Question: I am trying to modify a query that I had 'inserted' using an 'update' query instead the 'update' query added an 'additional row' to the database as well as not allowing me to 'update' a row. I am using a form and giving the 'variables' values during 'runtime'. The main thing I don't understand why is a 'duplicate entry' even a problem, if you are trying to 'update' an already 'existing record?' Please stick to the question do not give a separate suggestion to this question, for example: "You shouldn't do this, or that". Stick to the question. There is a SQL Injection attack or the way I am using INSERT INTO is incorrect thank you for your time. [EDITED] I am not sure if it is the order at which I put the if statements themselves or I have the syntax for one or the other SQL QUERY wrong. Thank you very much for your time if possible.
'''
<?php
$NewCharacterIDErr = $NewCharacterNameErr =
$NewCharacterEyeColorErr = $NewCharacterHairColorErr =
$NewCharacterSkinColorErr =
$NewCharacterGenderErr = "";
$NewCharacterName = $NewCharacterEyeColor = $NewCharacterHairColor =
$NewCharacterSkinColor = $NewCharacterGender = "";
$CharacterIDErr = $CharacterNameErr = $CharacterEyeColorErr =
$CharacterHairColorErr
= $CharacterSkinColorErr = $CharacterGenderErr = "";
$newID = $CharacterID = $CharacterName = $CharacterEyeColor =
$CharacterHairColor = $CharacterSkinColor = $CharacterGender = "";
$newIDErr = "";
?>
'''
Above are where the 'variables' are. Below is where those variables are checked with their subsequent values.
'''
<?php
if($_SERVER["REQUEST_METHOD"] == "POST")
{
//THIS IS WHERE THE RECORD WILL BE CREATED!!!!
if (empty($_POST["CharacterID"]))
{
$CharacterIDErr = "Character's ID must be made.";
}
else
{
$CharacterID = test_input($_POST["CharacterID"]);
if (!preg_match("/[0-9]/", $CharacterID))
{
$CharacterIDErr = "Only Numbers.";
}
}
if (empty($_POST["CharacterName"]))
{
$CharacterNameErr = "Character name required.";
}
else
{
$CharacterName = test_input($_POST["CharacterName"]);
if (!preg_match("/[a-z,A-Z]/",$CharacterName))
{
$CharacterNameErr = "Only letters and white spaces
allowed";
}
}
if (empty($_POST["CharacterEyeColor"]))
{
$CharacterEyeColorErr = "You need to enter character's eye
color.";
}
else
{
$CharacterEyeColor = test_input($_POST["CharacterEyeColor"]);
if (!preg_match("/[A-Z,a-z]/",$CharacterEyeColor))
{
$CharacterEyeColorErr = "Only letters, and white
spaces allowed.";
}
}
if (empty($_POST["CharacterHairColor"]))
{
$CharacterHairColorErr = "You cannot leave this blank!";
}
else
{
$CharacterHairColor = test_input($_POST["CharacterHairColor"]);
if (!preg_match("/[A-Z,a-z]/", $CharacterHairColor))
{
$CharacterHairColorErr = "Please enter letters.";
}
}
if (empty($_POST["CharacterGender"]))
{
$CharacterGenderErr = "Please enter your character's gender..";
}
else
{
$CharacterGender = test_input($_POST["CharacterGender"]);
if (!preg_match("/[A-Z,a-z]/",$CharacterGender))
{
$CharacterGenderErr = "Only letters!";
}
}
if (empty($_POST["CharacterSkinColor"]))
{
$CharacterSkinColorErr = "Please enter your character's skin
tone.";
}
else
{
$CharacterSkinColor = test_input($_POST["CharacterSkinColor"]);
if (!preg_match("/[A-Z,a-z]/",$CharacterSkinColor))
{
$CharacterSkinColorErr = "Only letters";
}
}
//RECORD CREATION ENDS!!!
//THIS IS THE BACKEND WHERE THE CHARACTER ID WILL BE MODIFIED!!!!
if (empty($_POST["NewCharacterID"]))
{
$NewCharacterIDErr = "Character's ID must be made.";
}
else
{
$NewCharacterID = test_input($_POST["NewCharacterID"]);
if (!preg_match("/[0-9]/", $NewCharacterID))
{
$NewCharacterIDErr = "Only Numbers.";
}
}
if (empty($_POST["NewCharacterName"]))
{
$NewCharacterNameErr = "Enter new character name";
}
else
{
$NewCharacterName = test_input($_POST["NewCharacterName"]);
if (!preg_match("/[a-z,A-Z]/",$NewCharacterName))
{
$NewCharacterNameErr = "Only letters and white spaces
allowed";
}
}
if (empty($_POST["NewCharacterEyeColor"]))
{
$NewCharacterEyeColorErr = "Please enter characte
r's eye color.";
}
else
{
$NewCharacterEyeColor =
test_input($_POST["NewCharacterEyeColor"]);
if (!preg_match("/[A-Z,a-z]/",$NewCharacterEyeColor))
{
$NewCharacterEyeColorErr = "Only letters, numbers, and
white spaces allowed.";
}
}
if (empty($_POST["NewCharacterHairColor"]))
{
$NewCharacterHairColorErr = "You cannot leave this blank!";
}
else
{
$NewCharacterHairColor =
test_input($_POST["NewCharacterHairColor"]);
if (!preg_match("/[A-Z,a-z]/", $NewCharacterHairColor))
{
$NewCharacterHairColorErr = "Please enter letters.";
}
}
if (empty($_POST["NewCharacterGender"]))
{
$NewCharacterGenderErr = "Please enter your character's
gender.";
}
else
{
$NewCharacterGender =
test_input($_POST["NewCharacterGender"]);
if (!preg_match("/[A-Z,a-z]/",$NewCharacterGender))
{
$NewCharacterGenderErr = "Only letters!";
}
}
if (empty($_POST["NewCharacterSkinColor"]))
{
$NewCharacterSkinColorErr = "Please enter your character's skin
tone.";
}
else
{
$NewCharacterSkinColor =
test_input($_POST["NewCharacterSkinColor"]);
if (!preg_match("/[A-Z,a-z]/",$NewCharacterSkinColor))
{
$NewCharacterSkinColorErr = "Only letters";
}
}
if (empty($_POST["newID"]))
{
$newIDErr = "Please enter an Id to modify.";
}
else
{
//This is the WHERE value for the UPDATE Query.
$newID = test_input($_POST["newID"]);
if (!preg_match("/[0-9]/",$newID))
{
$newIDErr = "Only numbers.";
}
}
}
function test_input($data)
{
$data = trim($data);
$data = stripslashes($data);
$data = htmlspecialchars($data);
return $data;
}
?>
'''
Below is the front end form for the Insert Into SQL statements. Above is where the values that are inserted are being checked to see if they meet requirements.
'''
<div class ="characterCreation">
<h3>Character Creation Form</h3>
<p><span class="error">* required field</span></p>
<form method="post" action="<?php echo
htmlspecialchars($_SERVER["PHP_SELF"]);?>">
Please Enter your Character's ID: <input type="number"
name="CharacterID"
value="<?php echo $CharacterID;?>">
<span class="error">* <?php echo $CharacterIDErr;?></span>
<br><br>
Please Enter your Character's Name: <input type="text"
name="CharacterName"
value="<?php echo $CharacterName;?>">
<span class="error">* <?php echo $CharacterNameErr;?></span>
<br><br>
Please Enter your Character's Eye Color: <input type="text"
name="CharacterEyeColor"
value="<?php echo $CharacterEyeColor;?>">
<span class="error">* <?php echo $CharacterEyeColorErr;?></span>
<br><br>
Please Enter your Characters's Hair Color: <input type="text"
name="CharacterHairColor"
value="<?php echo $CharacterHairColor;?>">
<span class="error">* <?php echo $CharacterHairColorErr;?></span>
<br><br>
Please enter your Character's Gender: <input type="text"
name="CharacterGender"
value="<?php echo $CharacterGender;?>">
<span class="error">* <?php echo $CharacterGenderErr;?></span>
<br><br>
Please enter your Character's Skin Color: <input type="text"
name="CharacterSkinColor"
value="<?php echo $CharacterSkinColor;?>">
<span class="error">* <?php echo $CharacterSkinColorErr;?></span>
<br>
<input type="submit" name="submit" value="Enter">
</form>
</div>
'''
Below is where after the submit button is being pressed the insert into
query is being called.
'''
<?php
$sqlInsert = "INSERT INTO charactercreationtable (
Character_ID, Character_Name, Character_EyeColor,
Character_HairColor,
Character_Gender, Character_SkinColor)
VALUES ('$CharacterID', '$CharacterName', '$CharacterEyeColor',
'$CharacterHairColor', '$CharacterGender',
'$CharacterSkinColor')";
mysqli_query($db, $sqlInsert)
or echo("This query failed!");
$linebreak = "<br>";
?>
'''
Above is where the 'INSERT INTO SQL Query' is being called.
'''
<div class ="modifyForm">
<h4>Modifying the form.</h4>
<p><span class="error">* required field</span></p>
<form method="post" action="<?php echo
htmlspecialchars($_SERVER["PHP_SELF"]);?>">
Please Enter your Character's New ID: <input type="int"
name="NewCharacterID"
value="<?php echo $NewCharacterID;?>">
<span class="error">* <?php echo $NewCharacterIDErr;?></span>
<br><br>
Please Enter your Character's New Name: <input type="text"
name="NewCharacterName"
value="<?php echo $NewCharacterName;?>">
<span class="error">* <?php echo $NewCharacterNameErr;?></span>
<br><br>
Please Enter your Character's New Eye Color: <input type="text"
name="NewCharacterEyeColor"
value="<?php echo $NewCharacterEyeColor;?>">
<span class="error">* <?php echo $NewCharacterEyeColorErr;?></span>
<br><br>
Please Enter your Characters's New Hair Color: <input type="text"
name="NewCharacterHairColor"
value="<?php echo $NewCharacterHairColor;?>">
<span class="error">* <?php echo $NewCharacterHairColorErr;?></span>
<br><br>
Please enter your Character's New Gender: <input type="text"
name="NewCharacterGender"
value="<?php echo $NewCharacterGender;?>">
<span class="error">* <?php echo $NewCharacterGenderErr;?></span>
<br><br>
Please enter your Character's New Skin Color:
<input type="text" name="NewCharacterSkinColor" value="<?php echo
$NewCharacterSkinColor;?>">
<span class="error">* <?php echo $NewCharacterSkinColorErr;?></span>
<br><br>
Please enter which ID you would like to affect: <input type="text"
name="newID" value="<?php echo $newID;?>">
<span class="error">* <?php echo $newIDErr;?></span>
<br>
<input type="submit" name="submit" value="Enter">
</div>
'''
Above is where the frontend form for the 'UPDATE SQL' query. Below is where the record is the UPDATE SQL query.
'''
<?php
//Here I am updating the table using this php sql query.
$sqlModify =
"UPDATE charactercreationtable SET Character_ID ='$NewCharacterID',
Character_Name = '$NewCharacterName',
Character_EyeColor = '$NewCharacterEyeColor',
Character_HairColor = '$NewCharacterHairColor',
Character_Gender = '$NewCharacterGender',
Character_SkinColor = '$CharacterSkinColor'
//Here I am declaring which row to affect.;
WHERE '$newID'"
//Here I am ordering the query to execute.
mysqli_query($db, $sqlModify) or echo("This query failed!");
?>
'''
Here is what is happening within the database once I try to modify the information within.

For some reason the a random number gets entered into the database. Once modifying the record takes place. The 'PRIMARY KEY' is set as the 'Character_ID' also. ^
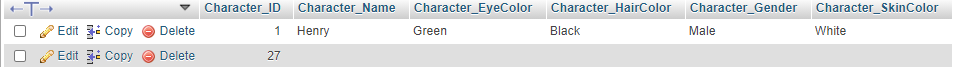
Answer: It seems like you are running both the 'INSERT' and 'UPDATE' every time, regardless of which form is submitted.
i.e. you should only run the 'UPDATE' if '$_POST["NewCharacterID"]' is not empty, and the 'INSERT' only if '$_POST["CharacterID"]' is not empty.
Really though you should be using an auto_increment field rather than allowing the user to specify or change the ID.